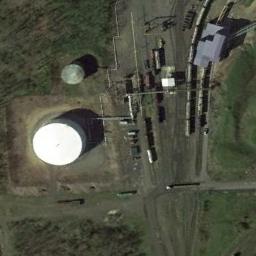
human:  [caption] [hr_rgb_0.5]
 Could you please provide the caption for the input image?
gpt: The storage tanks are surrounded by grass .

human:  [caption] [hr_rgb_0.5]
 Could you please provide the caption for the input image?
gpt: There are three larger storage tanks and more than a dozen smaller storage tanks .

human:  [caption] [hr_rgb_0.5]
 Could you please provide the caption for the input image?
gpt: There are several neatly arranged large oil storage tanks in the factory, And there are large lawns in the factory .

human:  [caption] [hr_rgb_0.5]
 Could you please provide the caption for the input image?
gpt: There are two storage tanks on the grass .

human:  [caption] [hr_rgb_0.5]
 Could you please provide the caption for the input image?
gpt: There are two storage tanks of different sizes .